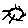
Label: sun